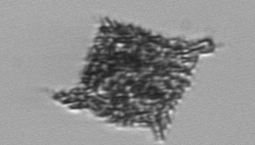
Label: Dictyocha